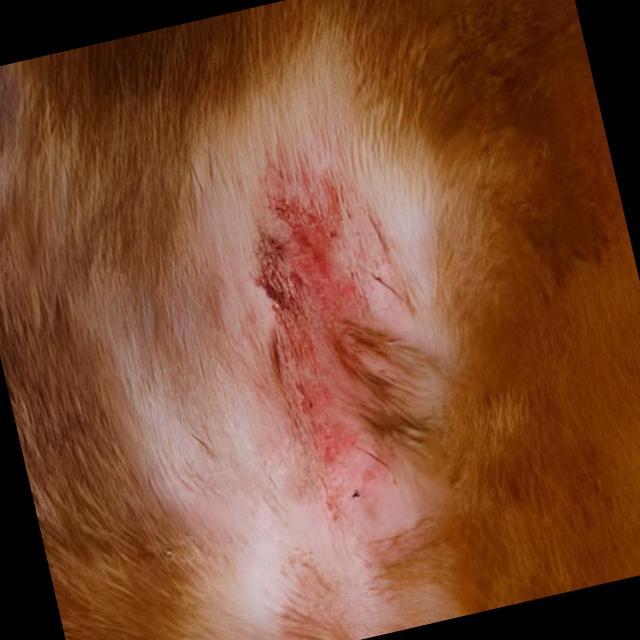
Canine dermatitis — inflammation of the skin presenting with erythema, pruritus, papules, and excoriation. May be allergic, contact, or atopic in origin.